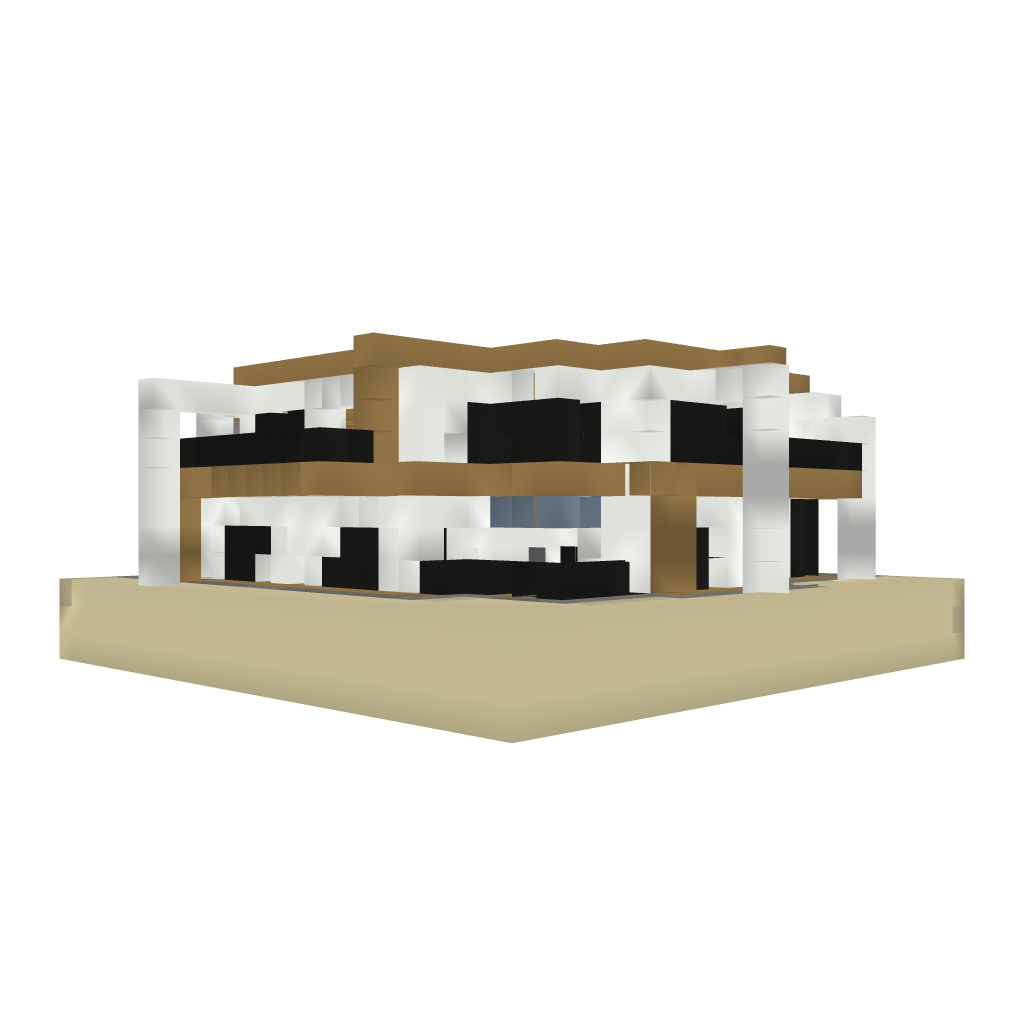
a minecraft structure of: Modern House [1.4]